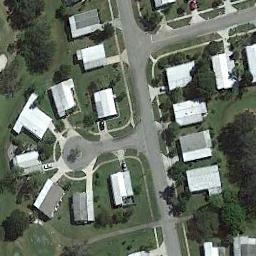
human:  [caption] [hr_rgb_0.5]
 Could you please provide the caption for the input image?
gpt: There are many buildings in the mobile home park .

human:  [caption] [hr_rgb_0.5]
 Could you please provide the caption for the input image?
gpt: The mobile home park is on the grass next to some trees and road .

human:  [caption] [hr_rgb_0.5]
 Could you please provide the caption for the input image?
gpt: Here is a road with mobile homes on both sides .

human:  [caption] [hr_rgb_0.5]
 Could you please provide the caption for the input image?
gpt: The mobile home park has some neatly arranged white mobile homes on the grass and some trees are among these mobile homes .

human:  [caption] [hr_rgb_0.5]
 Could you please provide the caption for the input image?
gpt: There are some white buildings in green lawns in the mobile home park .